Question: I am converting HTML table data to file and I am using the below code:
'''
<script>
function downloadCSV(csv, filename) {
var csvFile;
var downloadLink;
// CSV file
csvFile = new Blob([csv], {type: "text/csv"});
// Download link
downloadLink = document.createElement("a");
// File name
downloadLink.download = filename;
// Create a link to the file
downloadLink.href = window.URL.createObjectURL(csvFile);
// Hide download link
downloadLink.style.display = "none";
// Add the link to DOM
document.body.appendChild(downloadLink);
// Click download link
downloadLink.click();
}
function exportTableToCSV(filename) {
var csv = [];
var rows = document.querySelectorAll("#faqs tr");
for (var i = 0; i < rows.length; i++) {
var row = [], cols = rows[i].querySelectorAll("td, th");
for (var j = 0; j < cols.length; j++)
row.push(cols[j].innerText);
csv.push(row.join(","))
}
// Download CSV file
downloadCSV(csv.join("
"), filename);
}
</script>
'''
The problem is when this script generates Excel sheet it is not in proper format.
From the image you can see that the Question Column has text which contains commas ',' so that commas are making the problem. And all the Excel fields are not in the format which I want. I want to list all the data related to columns in their respective columns but the Question columns is confusing the script.
Button:
'''
<button onclick="exportTableToCSV('faqs.csv')"> Export CSV</button>
'''

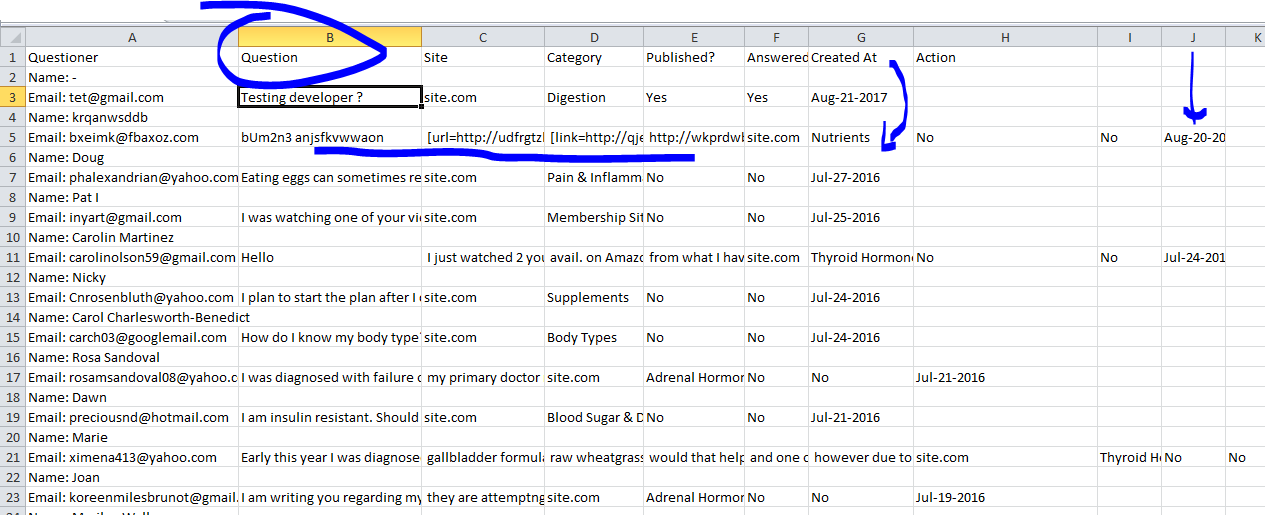
Answer: '''
for (columnCounter = 0; columnCounter < totalColumns; columnCounter++) {
// quote each column in order to escape any commas
row.push('"' + cols[columnCounter].innerText + '"');
}
'''
<URL>